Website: macys
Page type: customer-info-address
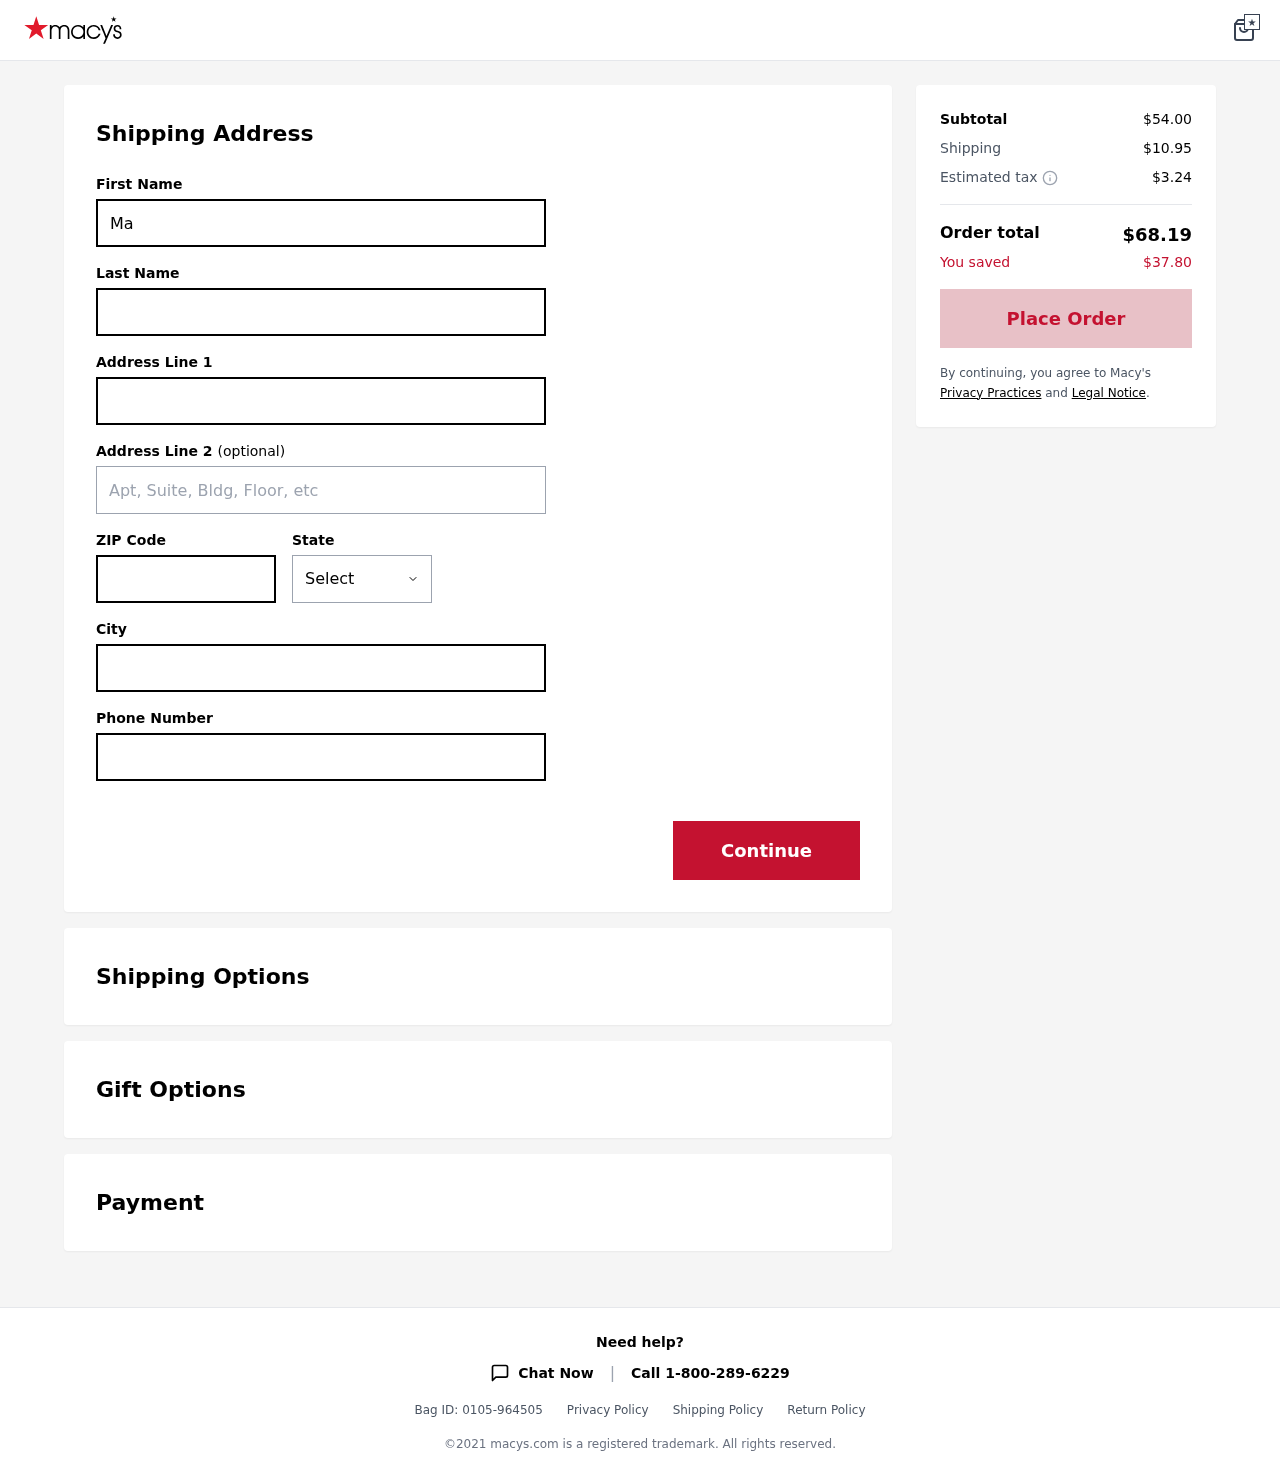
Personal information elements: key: PII_CITY
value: South Adam
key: PII_FIRSTNAME
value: Mary
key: PII_LASTNAME
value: Peterson
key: PII_PHONE
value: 8495744202
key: PII_POSTCODE
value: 76500
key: PII_STATE
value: Illinois
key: PII_STREET
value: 21130 Janice Stream
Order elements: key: ORDER_SUBTOTAL
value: $54.00
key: ORDER_SHIPPING_COST
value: $10.95
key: ORDER_TAX
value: $3.24
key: ORDER_TOTAL
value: $68.19
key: ORDER_SAVINGS
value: $37.80